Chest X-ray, AP view. Patient: 77 years old, sex F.
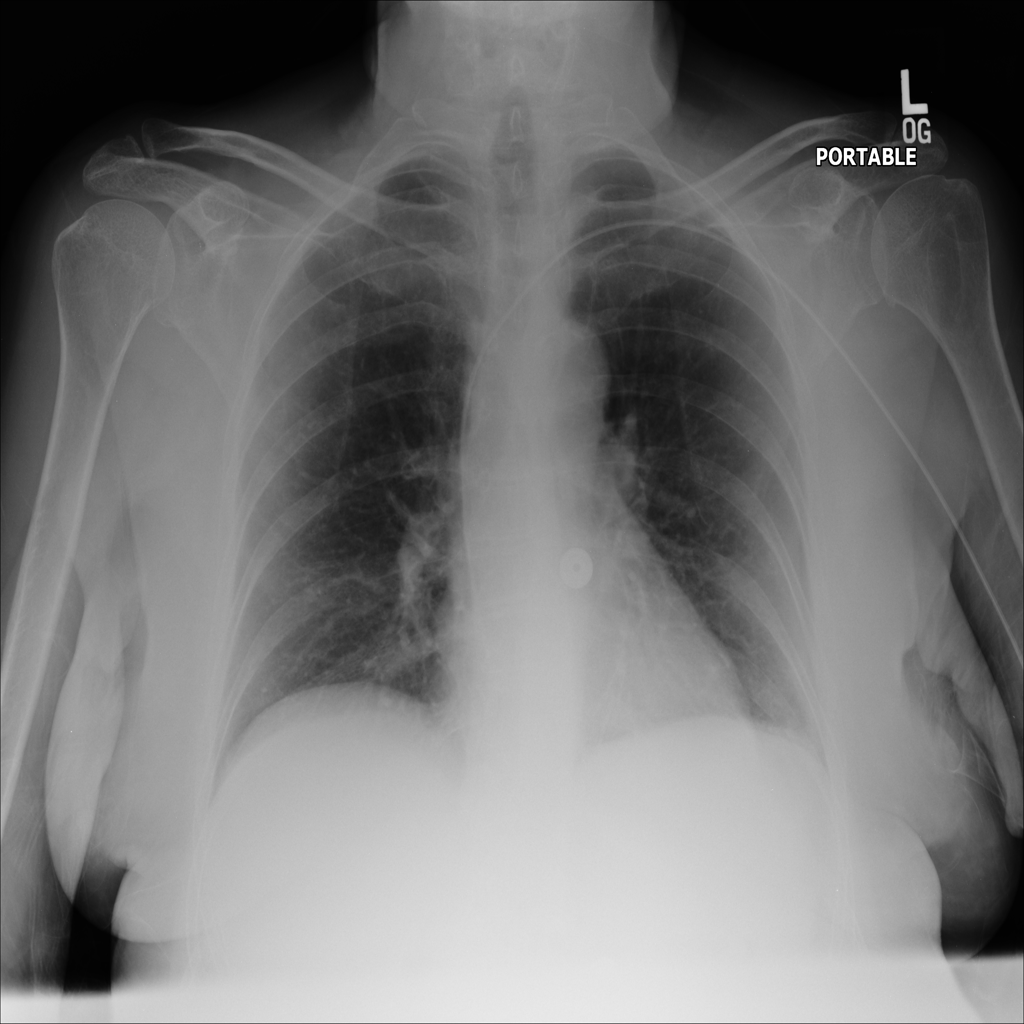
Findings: No Finding